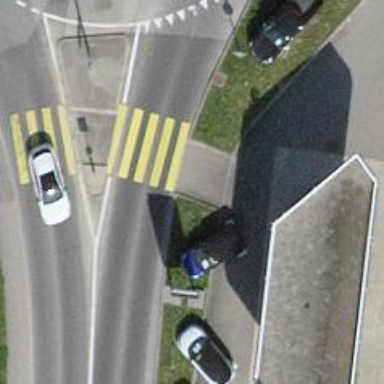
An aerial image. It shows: Zebra crossing on the road.